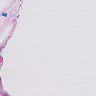
Metastatic tissue present: no